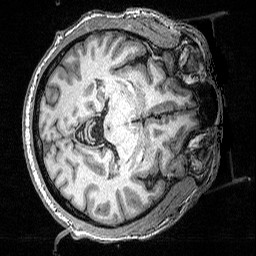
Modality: T1w
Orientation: axial
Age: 50
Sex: male
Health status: ill
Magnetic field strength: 3 T
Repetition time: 2.53 s
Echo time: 0.00331 s